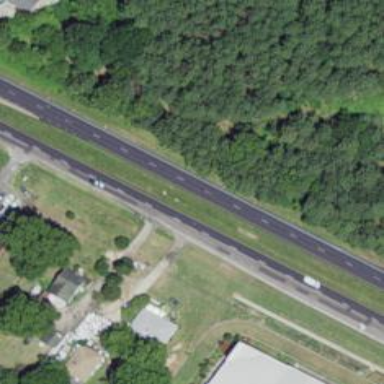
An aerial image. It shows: Asphalt road classified as trunk highway.